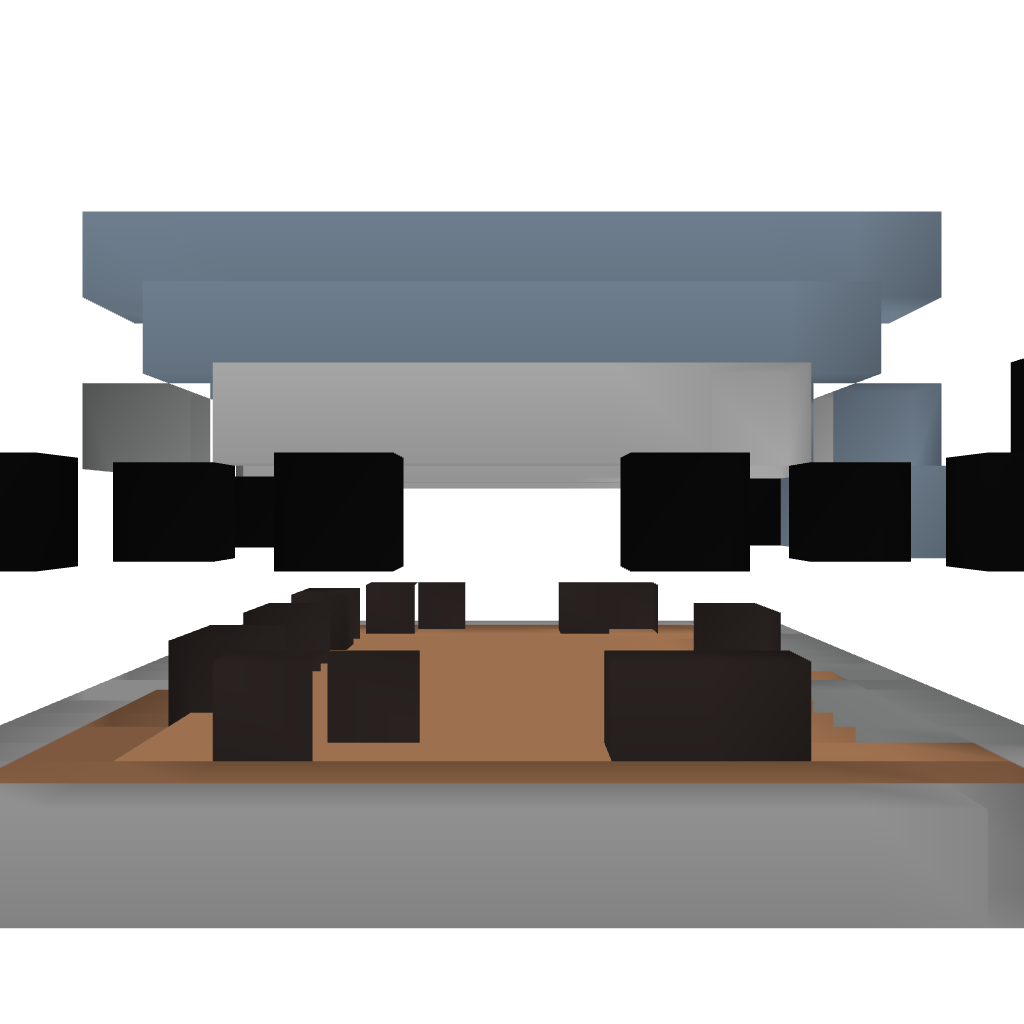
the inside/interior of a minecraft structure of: A Small storage building